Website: home-depot
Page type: receipt
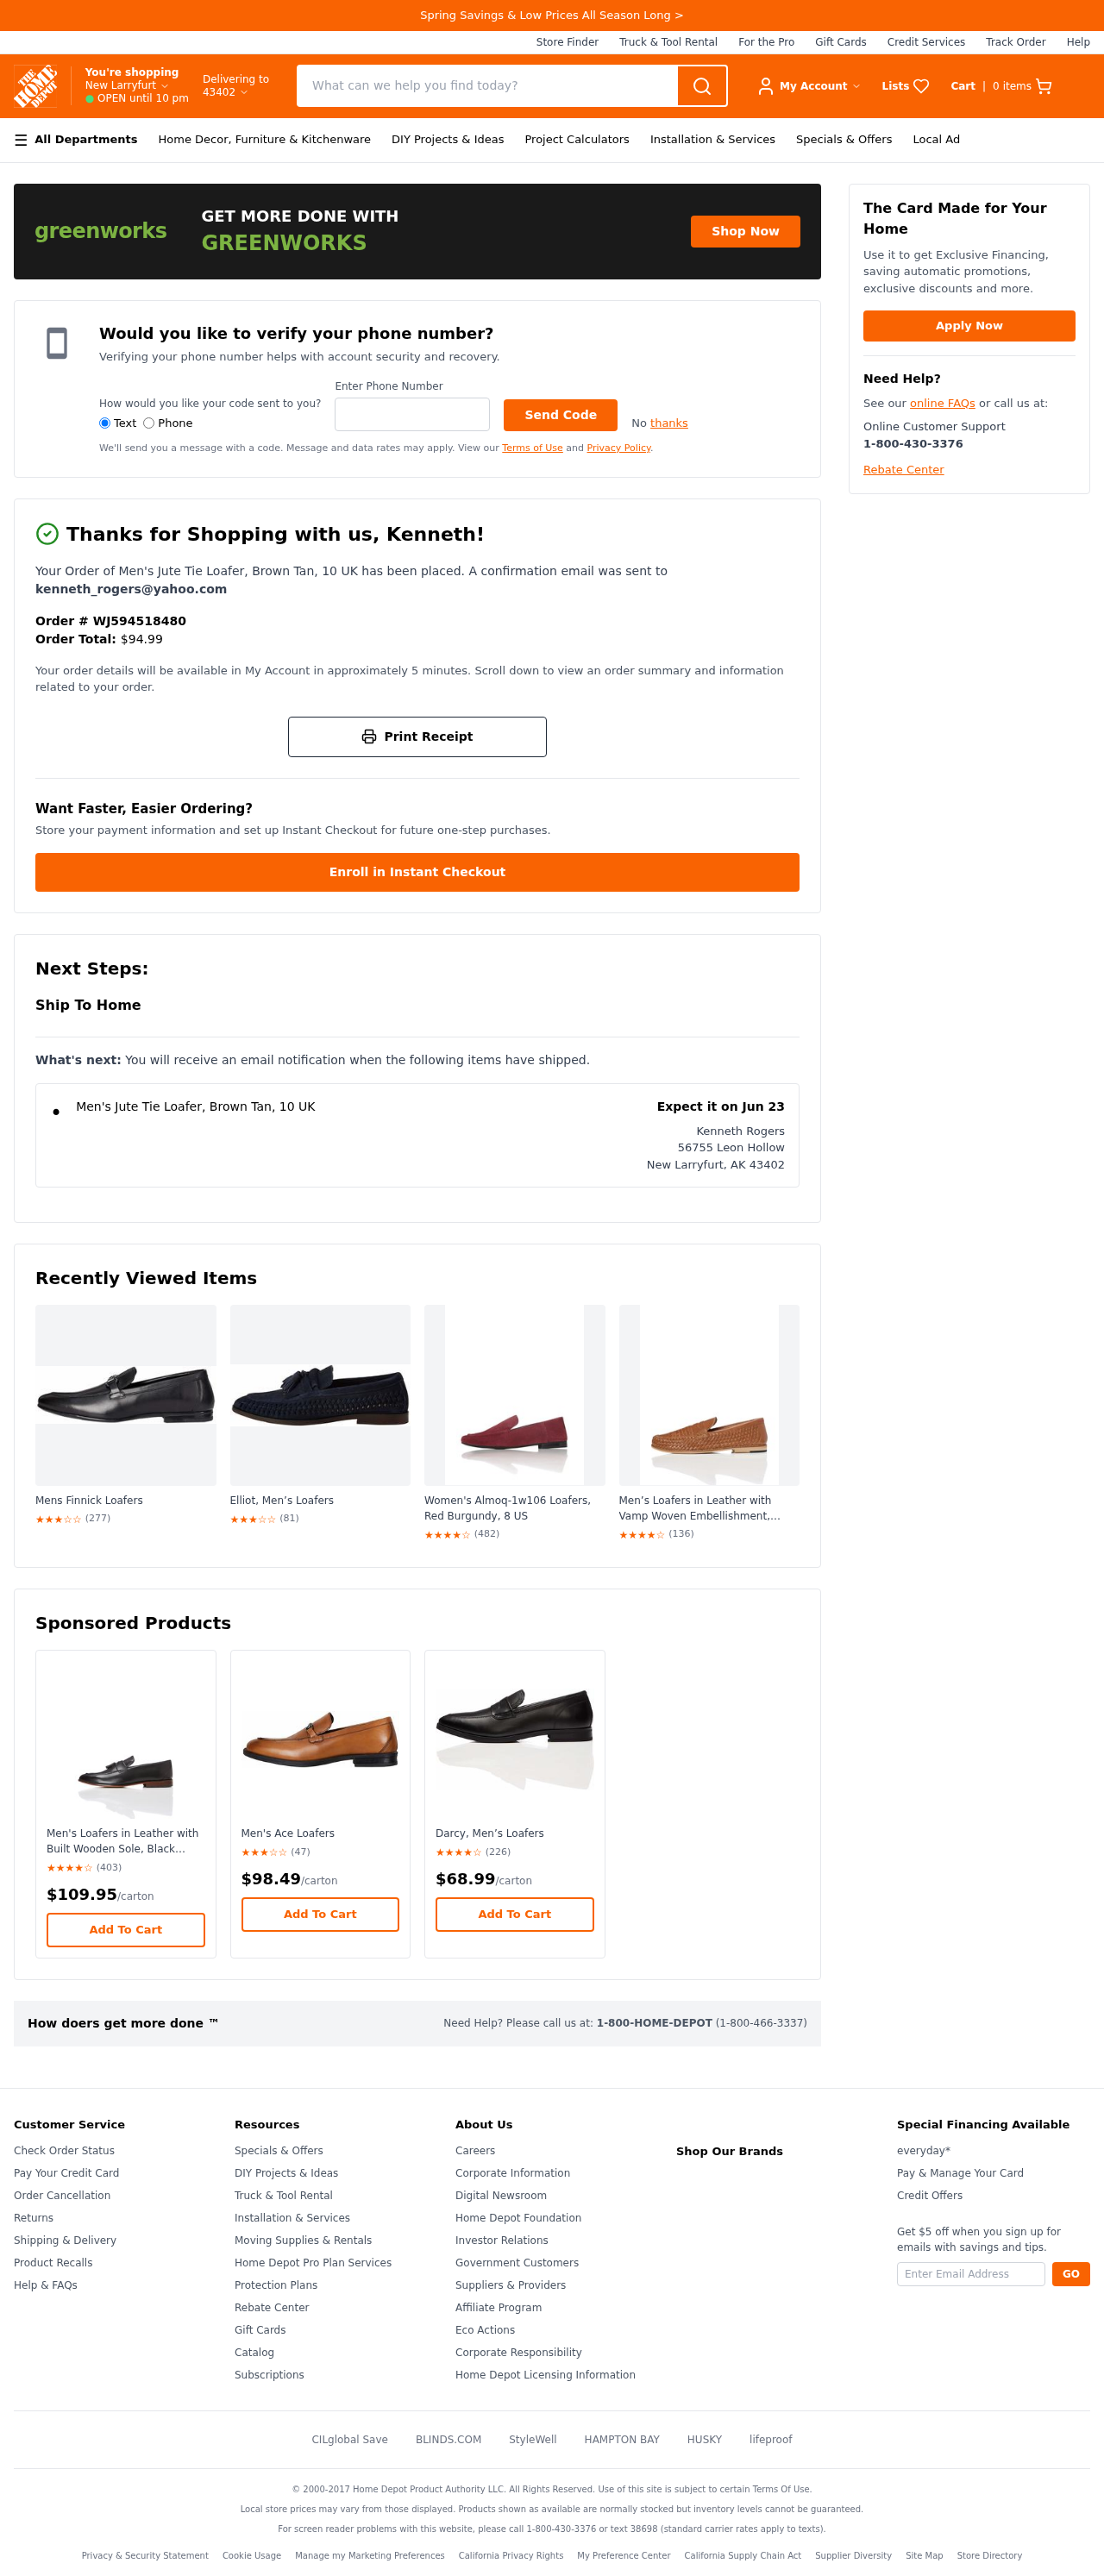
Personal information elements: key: PII_CITY
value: New Larryfurt
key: PII_CITY_STATE_ZIP
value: New Larryfurt, AK 43402
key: PII_EMAIL
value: kenneth_rogers@yahoo.com
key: PII_FIRSTNAME
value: Kenneth
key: PII_FULLNAME
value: Kenneth Rogers
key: PII_PHONE
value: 8959390084
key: PII_POSTCODE
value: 43402
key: PII_STREET
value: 56755 Leon Hollow
Product elements: key: PRODUCT1_NAME
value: Men's Jute Tie Loafer, Brown Tan, 10 UK
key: PRODUCT2_NAME
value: Mens Finnick Loafers
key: PRODUCT2_RATING
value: ★★★☆☆
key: PRODUCT2_NUM_RATINGS
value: (277)
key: PRODUCT3_NAME
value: Elliot, Men’s Loafers
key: PRODUCT3_RATING
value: ★★★☆☆
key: PRODUCT3_NUM_RATINGS
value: (81)
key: PRODUCT4_NAME
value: Women's Almoq-1w106 Loafers, Red Burgundy, 8 US
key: PRODUCT4_RATING
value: ★★★★☆
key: PRODUCT4_NUM_RATINGS
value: (482)
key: PRODUCT5_NAME
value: Men’s Loafers in Leather with Vamp Woven Embellishment, Brown (Tan), 7 UK
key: PRODUCT5_RATING
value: ★★★★☆
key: PRODUCT5_NUM_RATINGS
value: (136)
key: PRODUCT6_NAME
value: Men's Loafers in Leather with Built Wooden Sole, Black (Black), 10.5 UK
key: PRODUCT6_RATING
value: ★★★★☆
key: PRODUCT6_NUM_RATINGS
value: (403)
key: PRODUCT6_PRICE
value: $109.95
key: PRODUCT7_NAME
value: Men's Ace Loafers
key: PRODUCT7_RATING
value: ★★★☆☆
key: PRODUCT7_NUM_RATINGS
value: (47)
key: PRODUCT7_PRICE
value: $98.49
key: PRODUCT8_NAME
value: Darcy, Men’s Loafers
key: PRODUCT8_RATING
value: ★★★★☆
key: PRODUCT8_NUM_RATINGS
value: (226)
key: PRODUCT8_PRICE
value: $68.99
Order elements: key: ORDER_NUM_ITEMS
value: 0
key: ORDER_ID
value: WJ594518480
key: ORDER_TOTAL
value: $94.99
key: ORDER_DELIVERY_DATE
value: Expect it on Jun 23